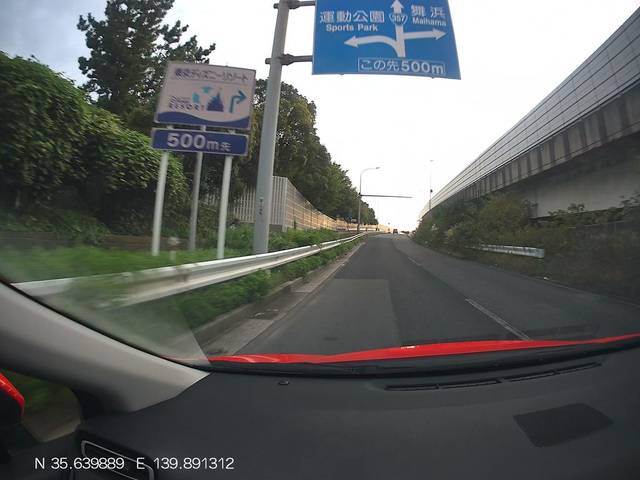
Region: Japan
Coordinates: 35.64, 139.891